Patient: sex M, age 74
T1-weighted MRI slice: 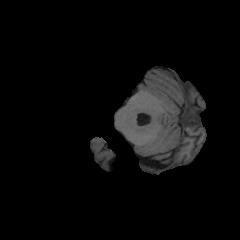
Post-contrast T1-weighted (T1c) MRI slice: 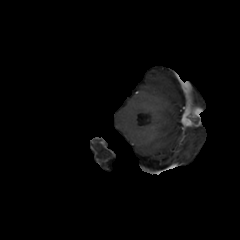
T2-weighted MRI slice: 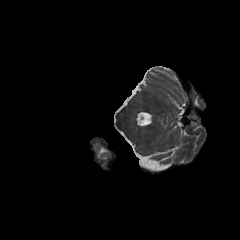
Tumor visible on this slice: no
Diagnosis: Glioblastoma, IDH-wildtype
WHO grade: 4